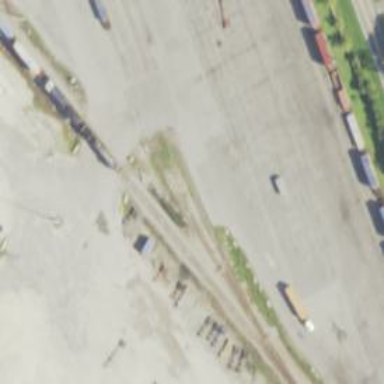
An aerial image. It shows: Railway spur service.